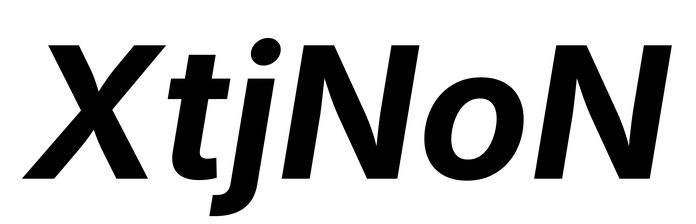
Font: Inter-Italic_Bold_Italic